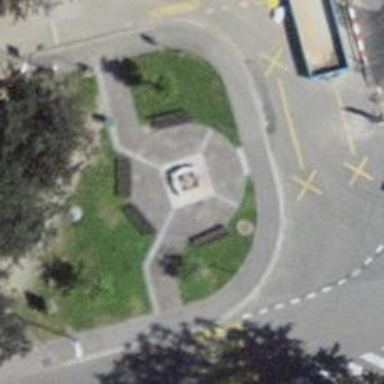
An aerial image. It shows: Beautiful fountain.